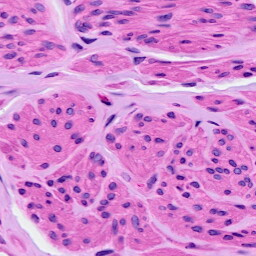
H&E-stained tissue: Ovarian